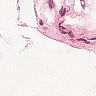
Metastatic tissue present: no